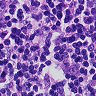
Metastatic tissue present: no